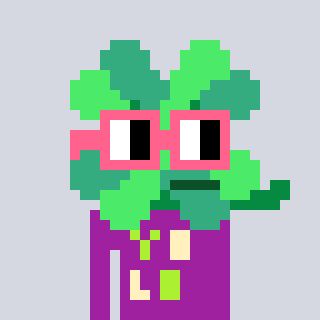
a pixel art character with square pink glasses, a clover-shaped head and a magenta-colored body on a cool background